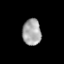
Tissue: lung
Cell type: Epithelial cells
Senescence score: 0.179
Nuclear area (px): 480
Mean DAPI intensity: 165.869